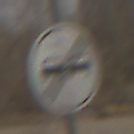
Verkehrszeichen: EndeUeberholverbot
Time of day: MorningAfternoon
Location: Outdoor (Nature)
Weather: PartlyCloudy
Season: Winter
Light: Natural